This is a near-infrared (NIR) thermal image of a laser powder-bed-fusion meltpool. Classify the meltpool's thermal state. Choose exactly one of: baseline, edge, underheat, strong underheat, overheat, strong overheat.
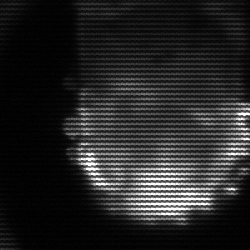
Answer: baseline